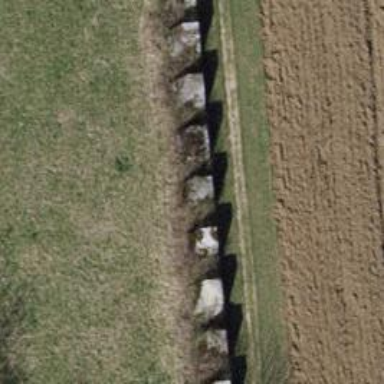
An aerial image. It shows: Block barrier.